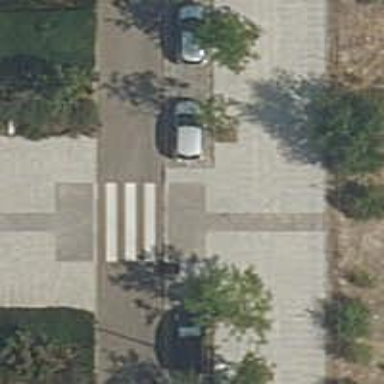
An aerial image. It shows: Uncontrolled road crossing.